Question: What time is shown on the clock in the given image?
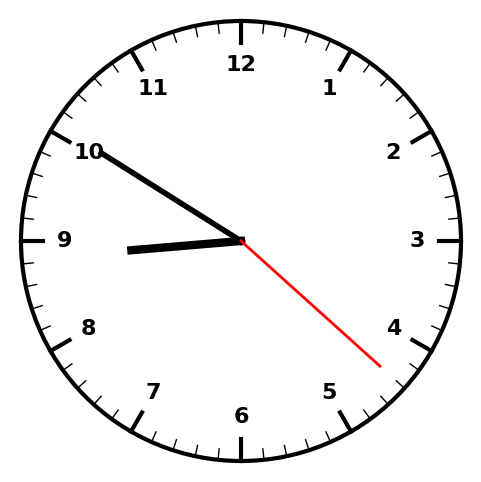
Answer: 08:50:22